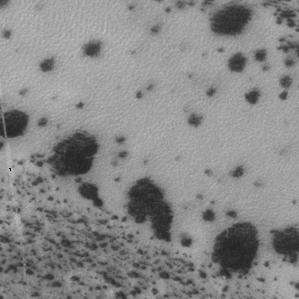
Label: frost